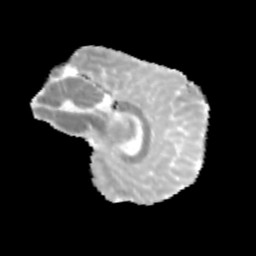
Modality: MD
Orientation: sagittal
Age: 10
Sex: male
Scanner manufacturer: siemens
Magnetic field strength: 3 T
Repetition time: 3.8 s
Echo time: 0.07 s